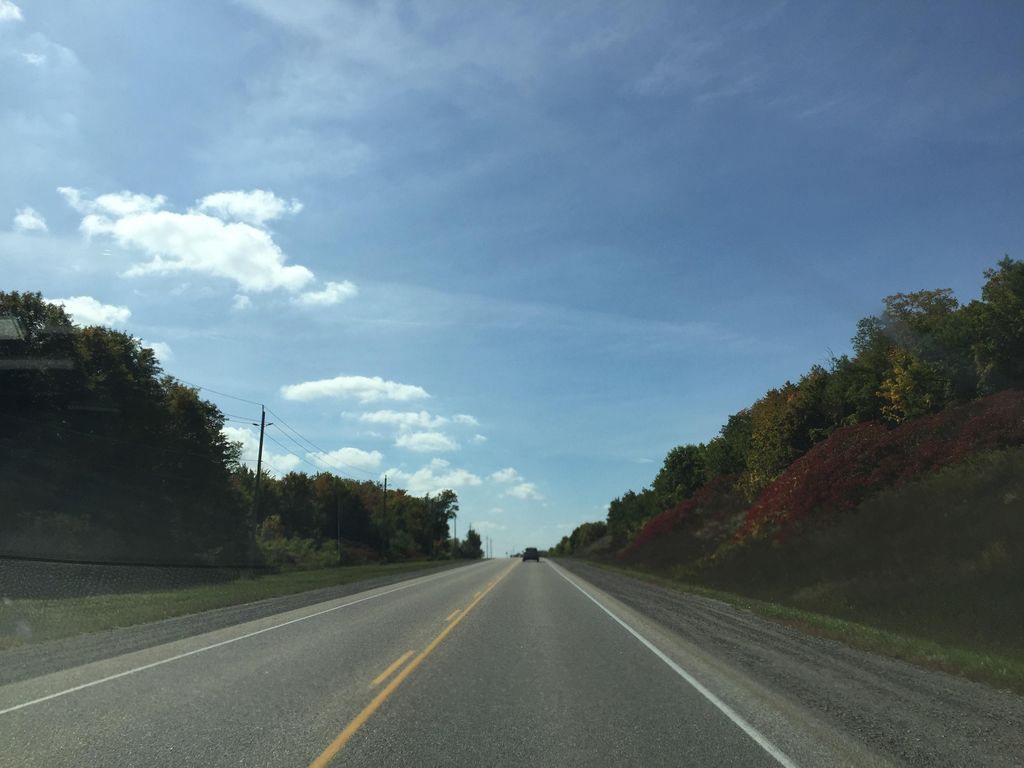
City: kitchener-waterloo